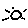
Label: sun